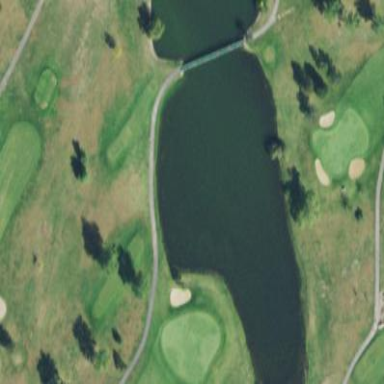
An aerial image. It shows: Water hazard in golf course. The hazard is natural water feature.